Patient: sex M, age 66
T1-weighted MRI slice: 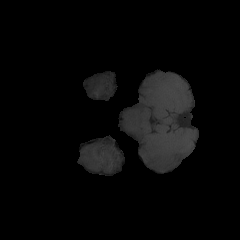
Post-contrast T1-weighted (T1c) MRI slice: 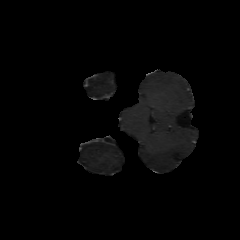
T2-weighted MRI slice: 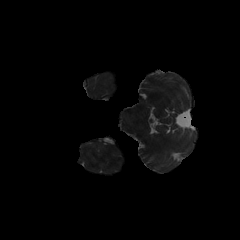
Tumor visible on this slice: no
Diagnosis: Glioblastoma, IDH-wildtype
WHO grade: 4